Interaction volume radius: 5 \u00c5
Interaction volume height: 10 \u00c5
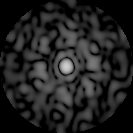
Disorder parameter: 0.8319